Question: I have a 2d histogram created with 'stat_bin2d' in the 'ggplot2' package. I'd like to control both the number of breaks in the color gradient, as well as where those breaks are located. I'm sure I'm just overlooking something small, but I can't figure out how to control the breaks in the binning.
Example:
'''
x <- rnorm(100)^2
y <- rnorm(100)^2
df <- data.frame(x,y)
require(ggplot2)
p <- ggplot(df, aes(x, y))
p <- p + stat_bin2d(bins = 20)
p + scale_colour_gradient2(breaks=c(1,2,3,4,5,6))
'''
This produces:

This plot only has 3 breaks at 'c(5,10,15)' despite my futile attempt to put breaks at 'c(1,2,3,4,5,6))'
Any hints?
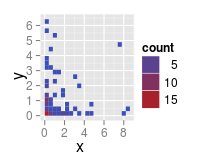
Answer: here is an example combining 'cut' and 'bin2d':
'''
p <- ggplot(df, aes(x, y, fill=cut(..count.., c(0,6,8,9,Inf))))
p <- p + stat_bin2d(bins = 20)
p + scale_fill_hue("count")
'''
As there are many ways to make the breaks arbitrary, if you define clearly what you want, probably you can get a better answer.